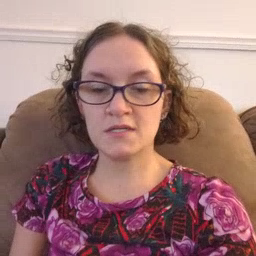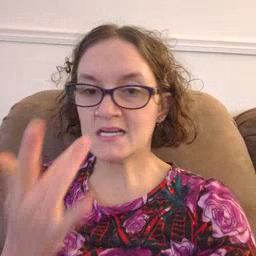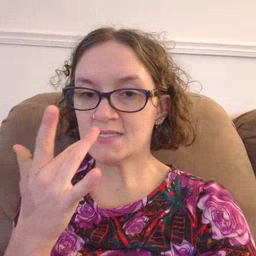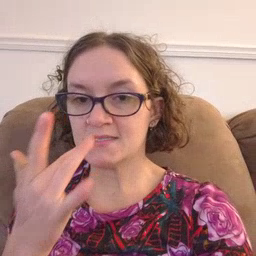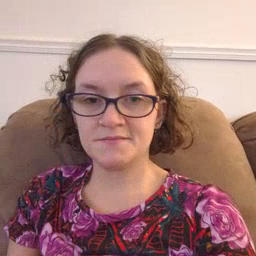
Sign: taste